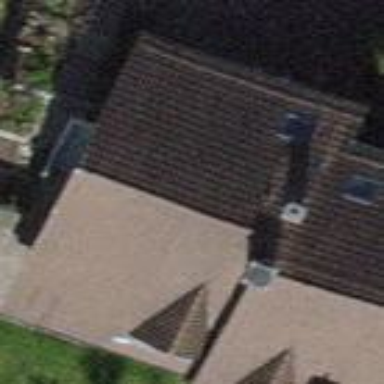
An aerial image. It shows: Semidetached house with tiled roof.